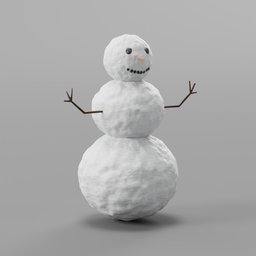
Label: decoration